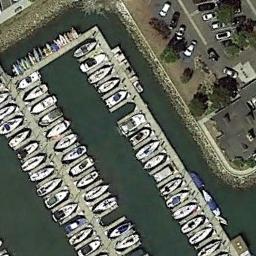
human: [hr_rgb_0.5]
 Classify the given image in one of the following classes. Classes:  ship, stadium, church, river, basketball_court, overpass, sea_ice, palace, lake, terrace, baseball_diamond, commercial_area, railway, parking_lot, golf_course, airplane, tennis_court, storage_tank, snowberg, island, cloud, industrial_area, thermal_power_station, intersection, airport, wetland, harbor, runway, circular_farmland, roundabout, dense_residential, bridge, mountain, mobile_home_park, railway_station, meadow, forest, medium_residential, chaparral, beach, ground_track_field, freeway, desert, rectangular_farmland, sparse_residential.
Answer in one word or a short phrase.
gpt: harbor